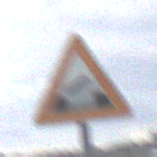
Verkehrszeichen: BeweglicheBruecke
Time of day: Midday
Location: Outdoor (Suburban)
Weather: Overcast
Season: NotSpecified
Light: Natural